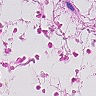
Metastatic tissue present: no